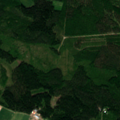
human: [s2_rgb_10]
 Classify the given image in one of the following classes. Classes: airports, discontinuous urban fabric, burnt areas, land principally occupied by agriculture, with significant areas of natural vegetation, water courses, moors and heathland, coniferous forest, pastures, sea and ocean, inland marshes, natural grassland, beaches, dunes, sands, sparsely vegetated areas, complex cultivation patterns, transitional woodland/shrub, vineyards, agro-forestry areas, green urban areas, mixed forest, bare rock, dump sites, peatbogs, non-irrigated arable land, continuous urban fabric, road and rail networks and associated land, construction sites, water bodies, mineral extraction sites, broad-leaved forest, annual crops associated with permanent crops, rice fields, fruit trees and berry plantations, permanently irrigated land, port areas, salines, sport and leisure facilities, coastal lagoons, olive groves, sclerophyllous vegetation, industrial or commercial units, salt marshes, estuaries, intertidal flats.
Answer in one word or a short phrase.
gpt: non-irrigated arable land, coniferous forest, mixed forest, transitional woodland/shrub